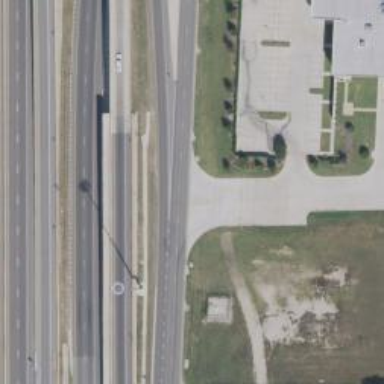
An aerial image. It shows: Secondary road with frontage road alongside.